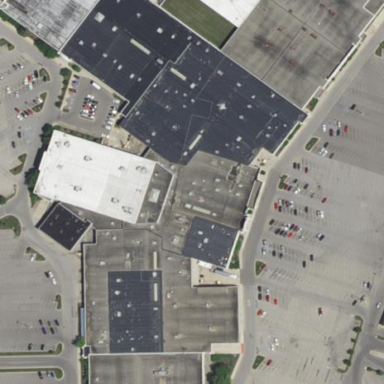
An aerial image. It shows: Retail building that serves as mall.